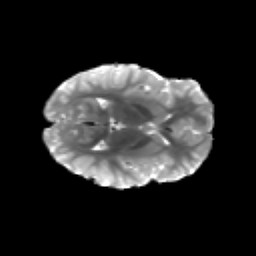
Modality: T2w
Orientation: axial
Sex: female
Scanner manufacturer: siemens
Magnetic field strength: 3 T
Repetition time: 5 s
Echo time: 0.071 s